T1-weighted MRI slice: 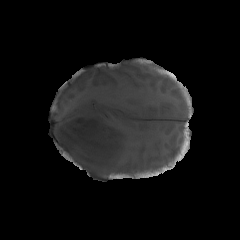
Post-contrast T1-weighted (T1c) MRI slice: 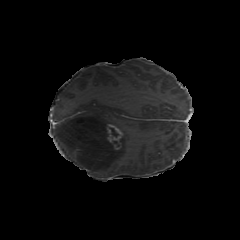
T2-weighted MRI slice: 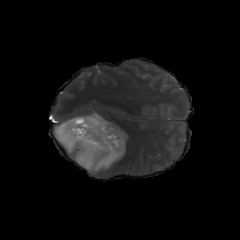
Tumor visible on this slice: yes